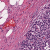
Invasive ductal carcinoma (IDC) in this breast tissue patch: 1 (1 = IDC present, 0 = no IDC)